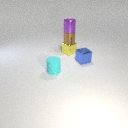
small brown metal cylinder above small yellow metal cube